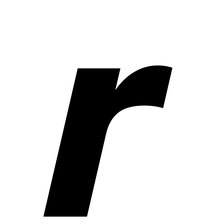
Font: InstrumentSans-Italic_Bold_Italic